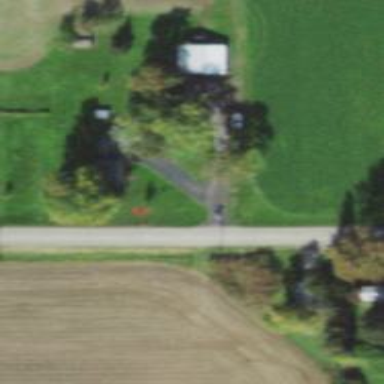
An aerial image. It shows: Driveway leading to service road.